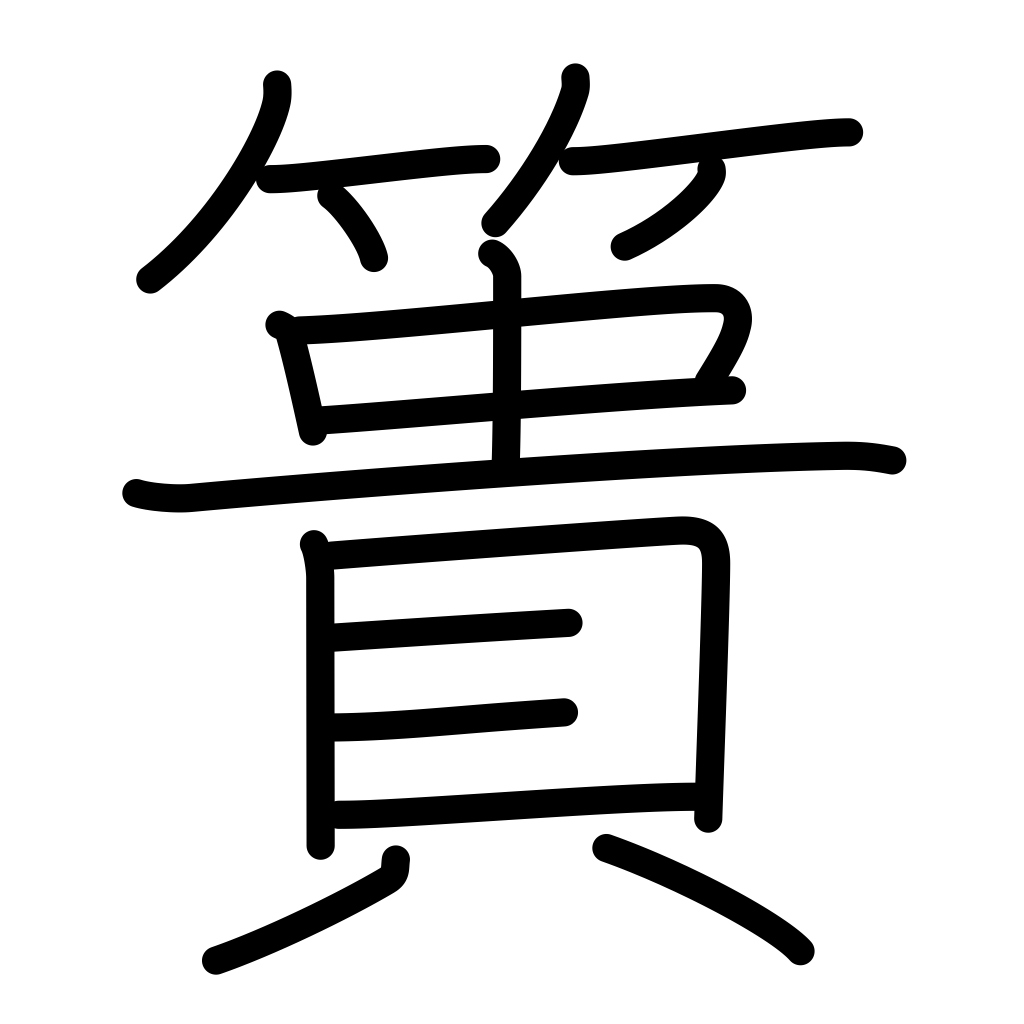
Meaning: earth-carrying basket